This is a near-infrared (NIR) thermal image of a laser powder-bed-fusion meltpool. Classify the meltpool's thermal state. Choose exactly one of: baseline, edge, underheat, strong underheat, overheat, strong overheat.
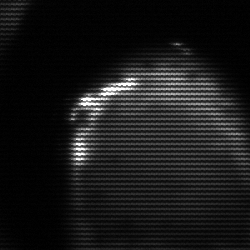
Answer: edge